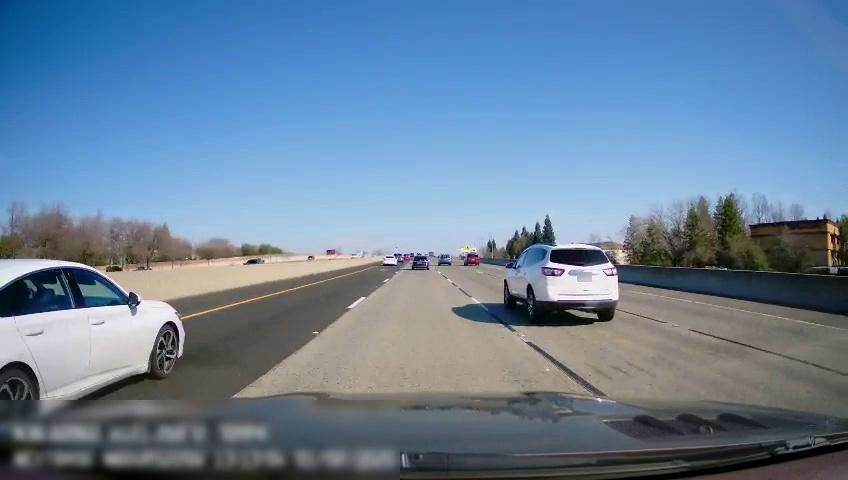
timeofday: Day
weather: Sunny
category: Vehicles | Car
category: Drivable Space
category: Vehicles | Van
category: Vehicles | SUV
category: Vehicles | SUV
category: Vehicles | SUV
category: Vehicles | Car
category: Vehicles | Car
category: Vehicles | Car
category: Lanes | Alternate Lane
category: Lanes | Alternate Lane
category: Lanes | Current Lane
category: Lanes | Current Lane
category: Lanes | Alternate Lane